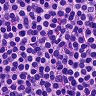
Metastatic tissue present: no